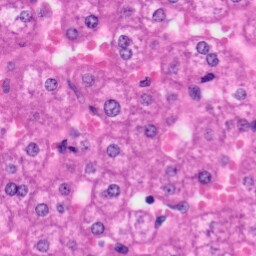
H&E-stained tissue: Liver